Field crop: maize
Growth stage: 2
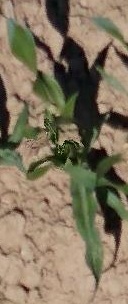
Species: maize